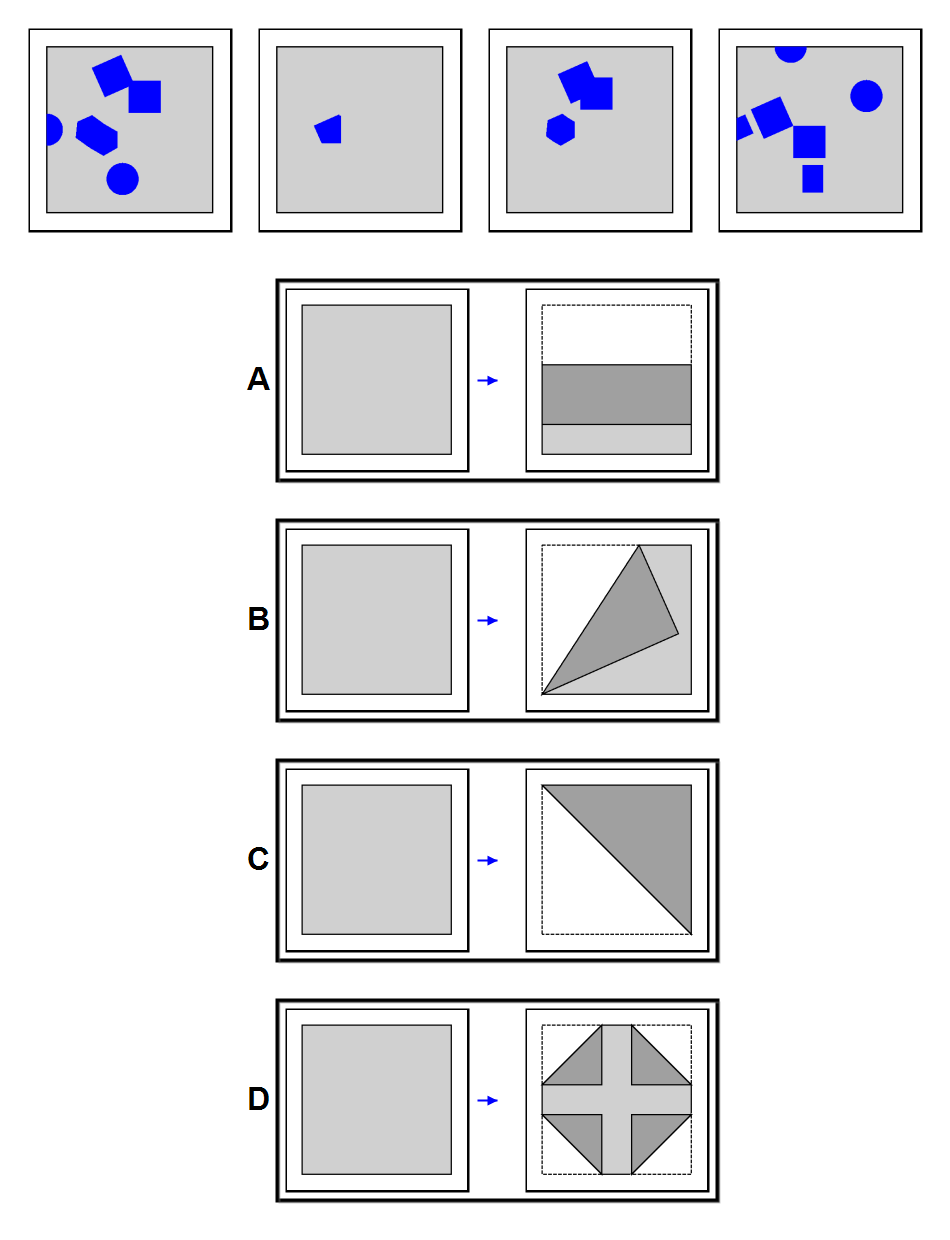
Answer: B